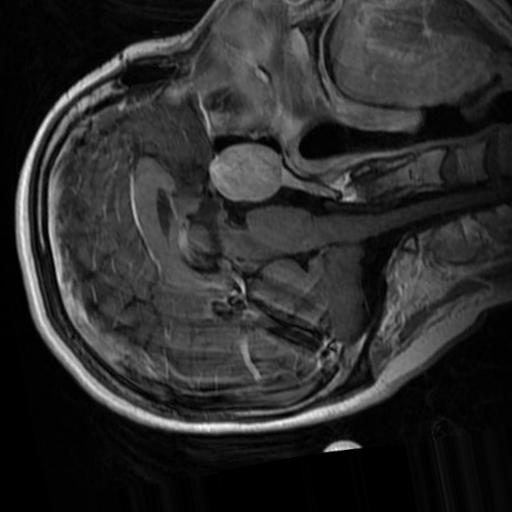
Label: brain_tumor